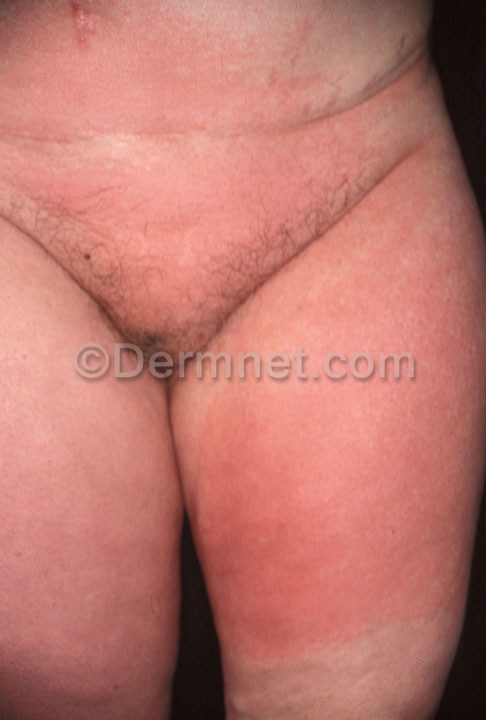
Disease: Cellulitis Impetigo and other Bacterial Infections